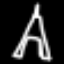
Label: The Eiffel Tower